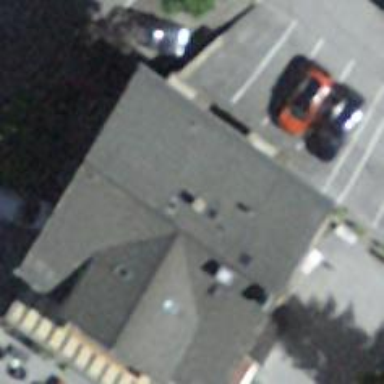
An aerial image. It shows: Restaurant in building.